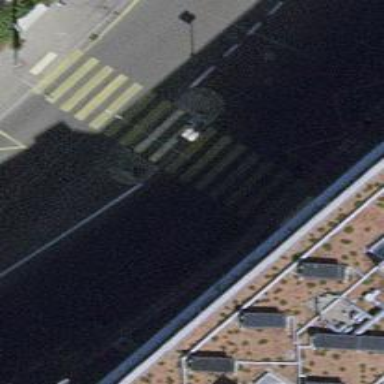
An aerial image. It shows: Uncontrolled crossing with central island on the road.